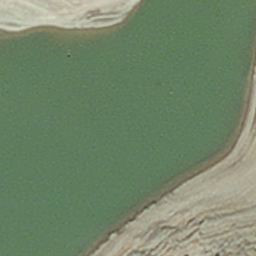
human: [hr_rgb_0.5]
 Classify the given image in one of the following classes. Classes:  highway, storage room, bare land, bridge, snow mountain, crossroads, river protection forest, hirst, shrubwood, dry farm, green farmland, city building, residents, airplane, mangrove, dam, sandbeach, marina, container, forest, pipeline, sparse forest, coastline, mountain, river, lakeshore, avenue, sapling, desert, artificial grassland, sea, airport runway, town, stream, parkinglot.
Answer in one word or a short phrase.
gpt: hirst